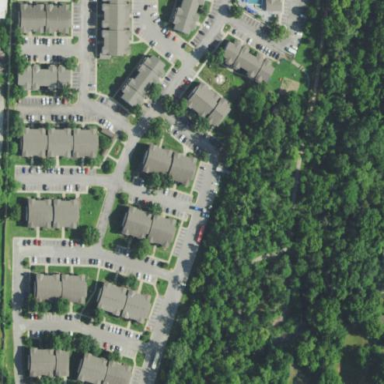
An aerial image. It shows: Residential area with apartments.